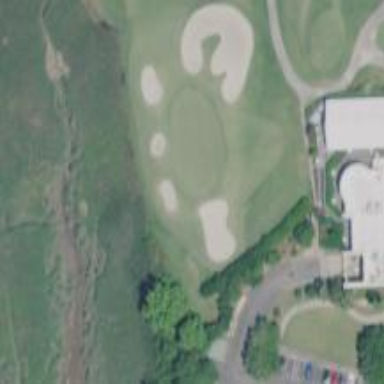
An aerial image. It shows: Golf hole.